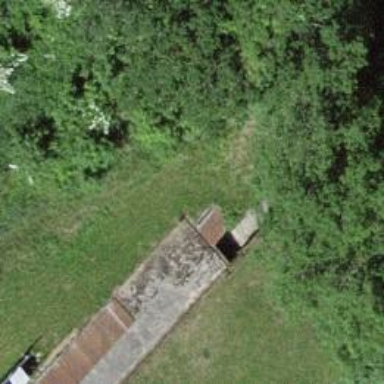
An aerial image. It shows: Retaining wall.